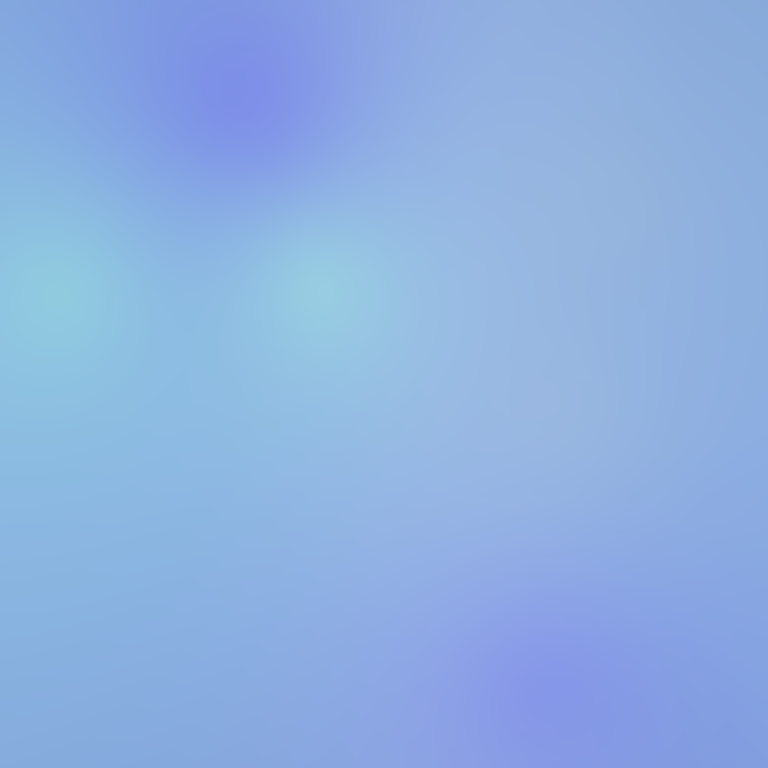
Abstract light effect, smooth gradient from soft blue to light purple, calm atmosphere, diffuse glow, no room, no furniture, no objects.